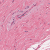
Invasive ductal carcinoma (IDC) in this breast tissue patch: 0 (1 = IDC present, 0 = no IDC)